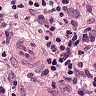
Metastatic tissue present: yes